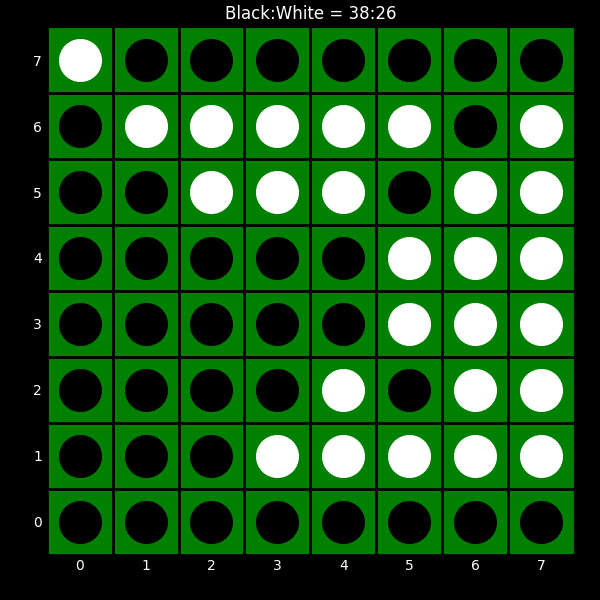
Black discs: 38
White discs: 26